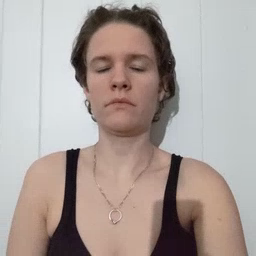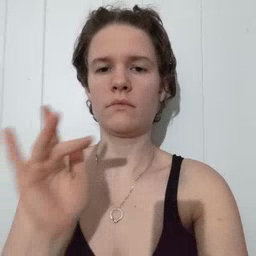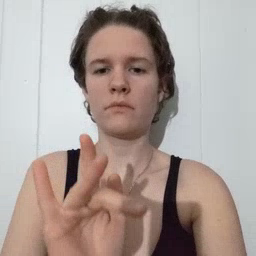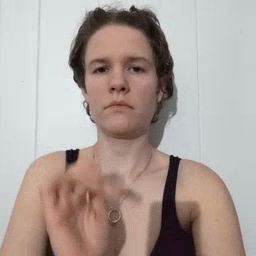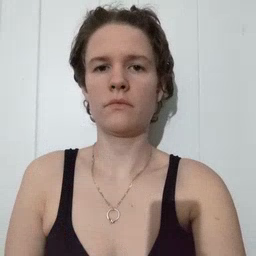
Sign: touch